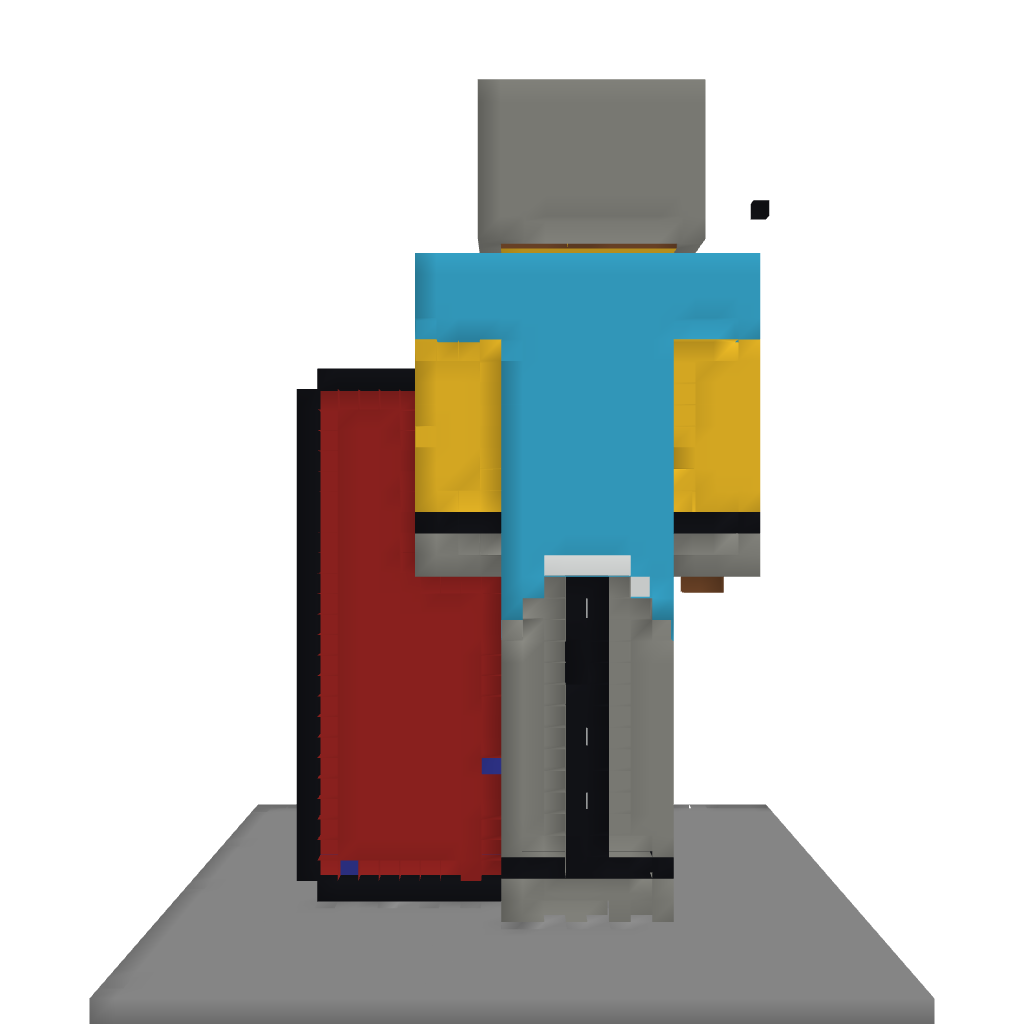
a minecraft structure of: Zwergenkönig